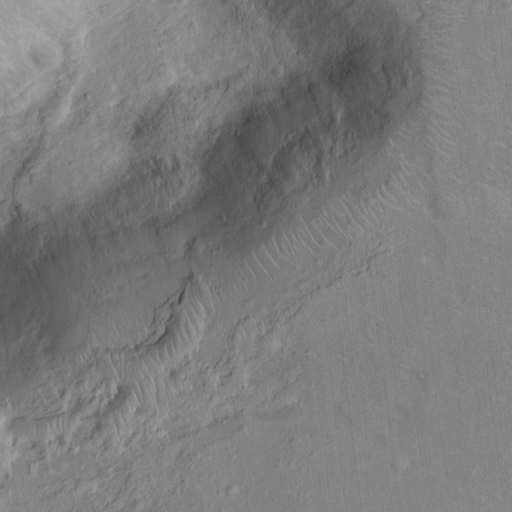
Classes present: Background, Cone